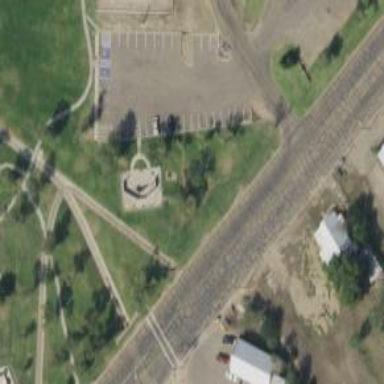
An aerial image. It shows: Historic memorial.